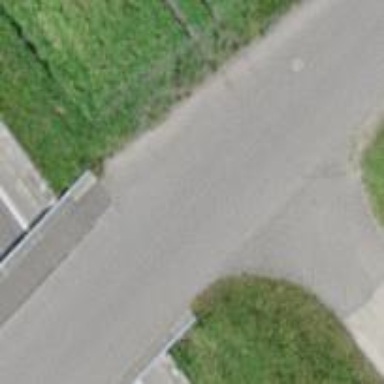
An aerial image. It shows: Unclassified road.